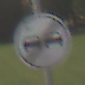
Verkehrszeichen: EndeUeberholverbot
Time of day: SunriseSunset
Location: Outdoor (Nature)
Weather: Clear
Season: NotSpecified
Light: Natural